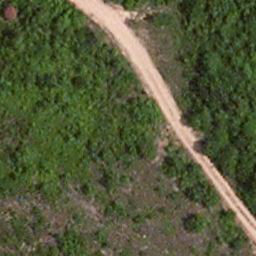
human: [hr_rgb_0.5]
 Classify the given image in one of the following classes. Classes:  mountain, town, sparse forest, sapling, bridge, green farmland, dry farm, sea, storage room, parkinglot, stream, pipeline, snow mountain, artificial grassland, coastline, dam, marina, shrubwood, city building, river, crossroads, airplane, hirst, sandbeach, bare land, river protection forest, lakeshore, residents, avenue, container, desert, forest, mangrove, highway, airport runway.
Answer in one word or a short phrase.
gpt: avenue